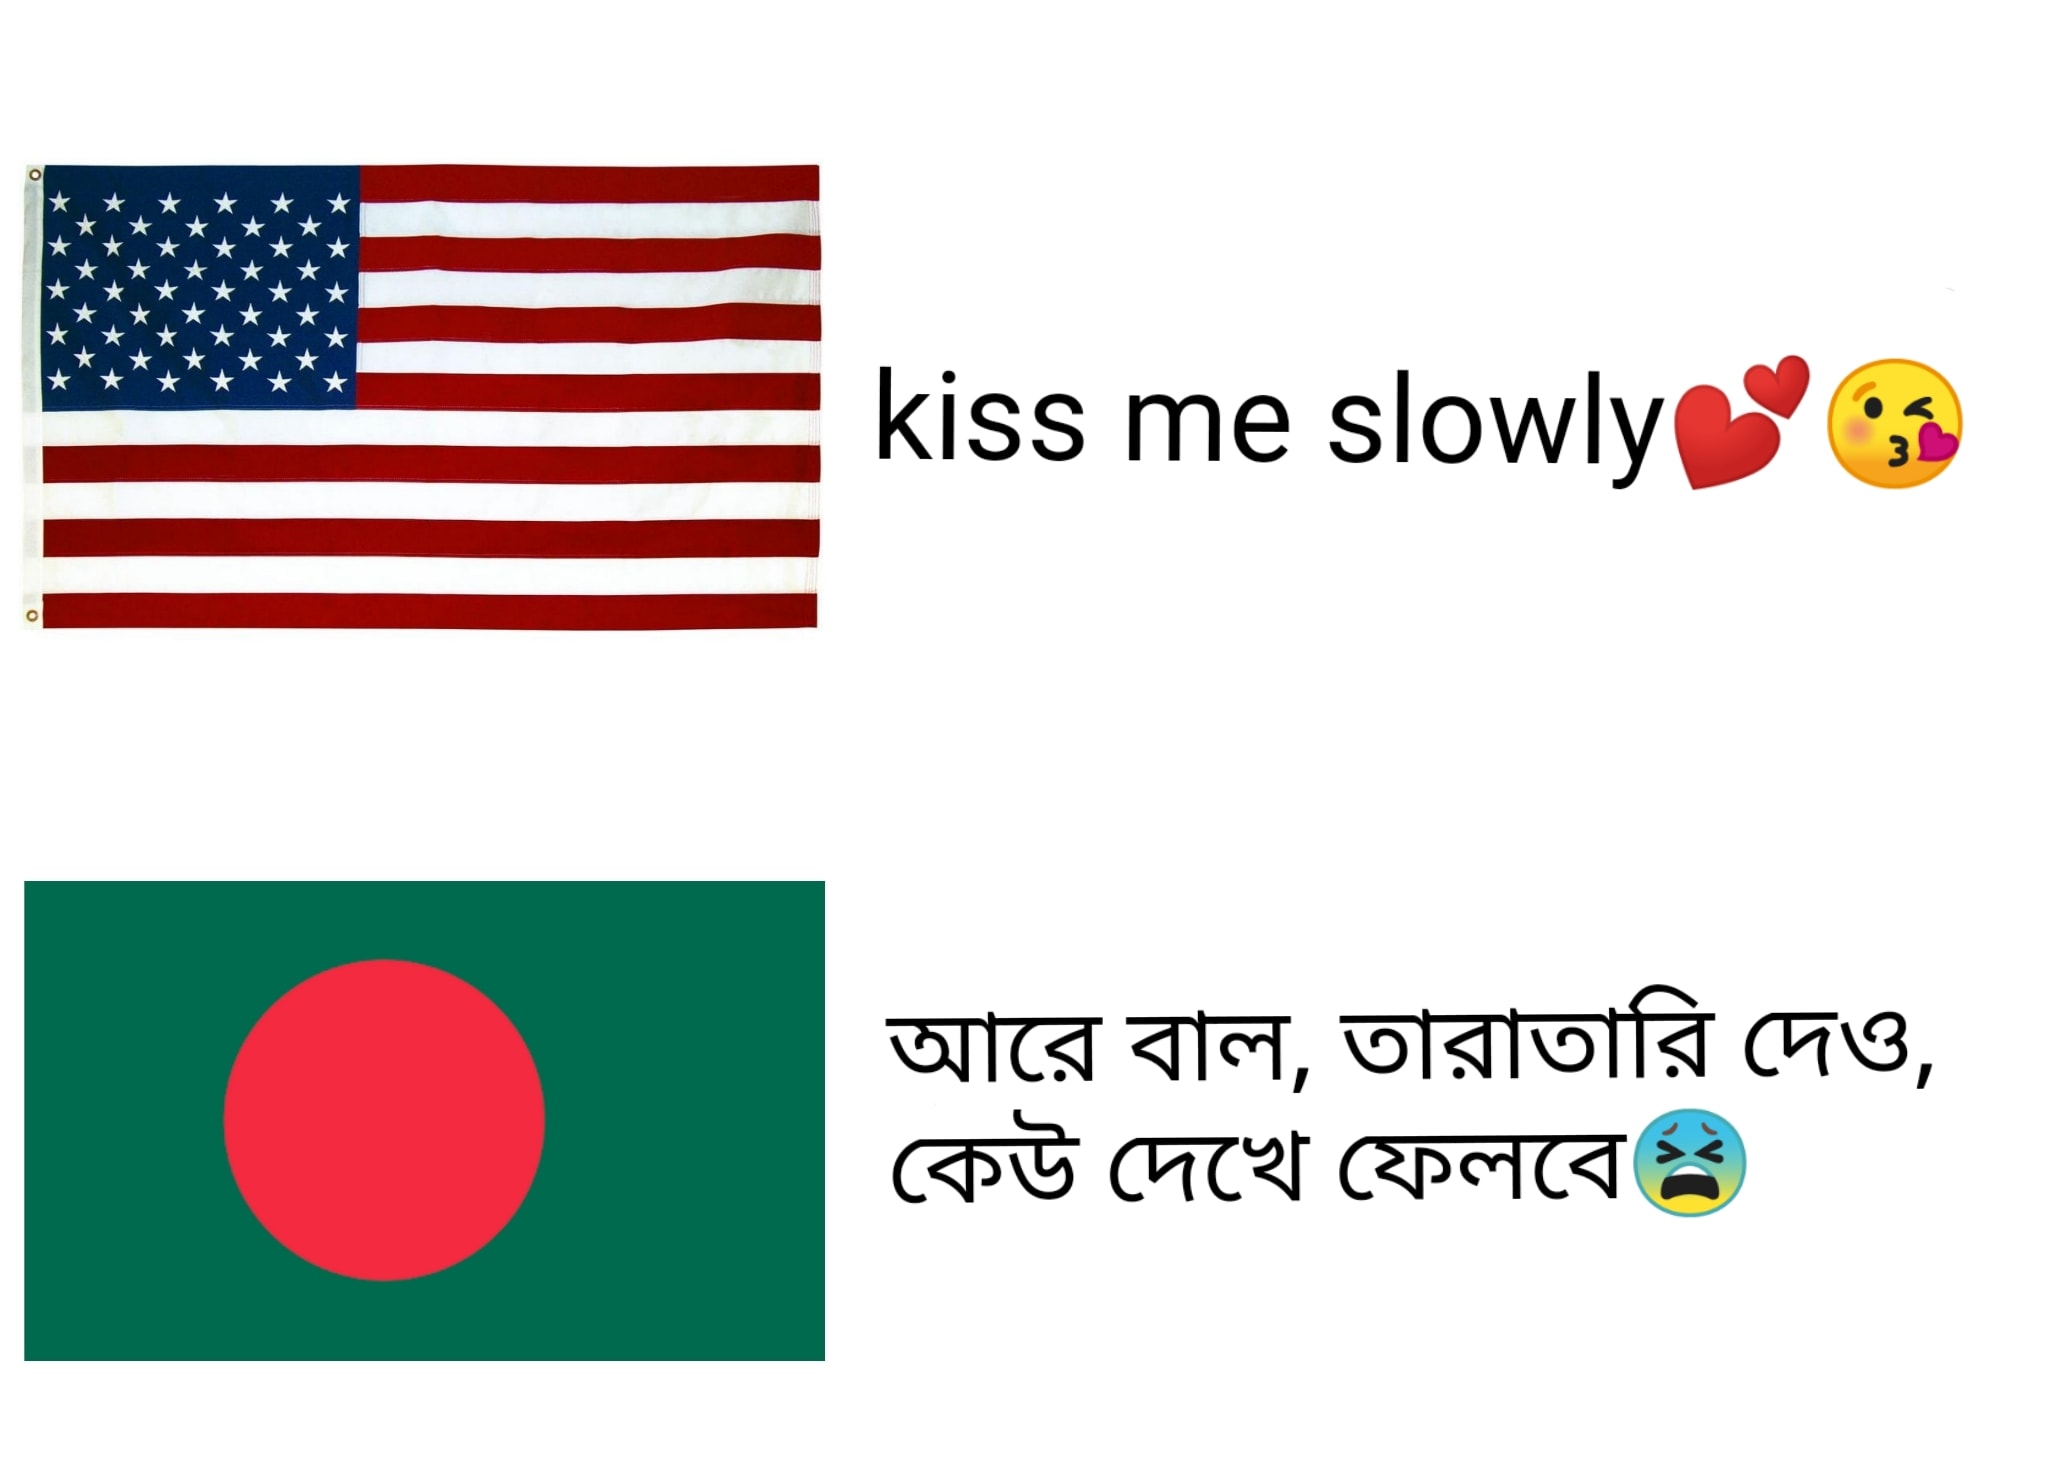
Caption: kiss me slowly  আরে বাল তারাতারি দেও  কেউ দেখে ফেলবে
Label: non-hate